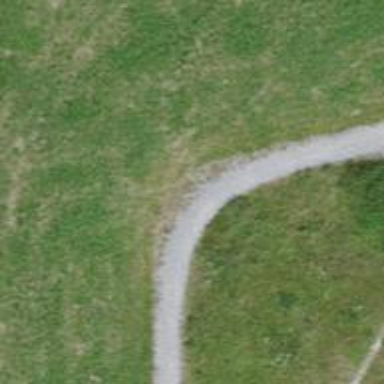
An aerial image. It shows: Unpaved footway.